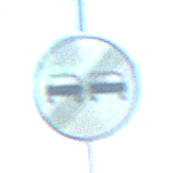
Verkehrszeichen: EndeUeberholverbot
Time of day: Midday
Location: Outdoor (Special)
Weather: PartlyCloudy
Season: NotSpecified
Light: Natural